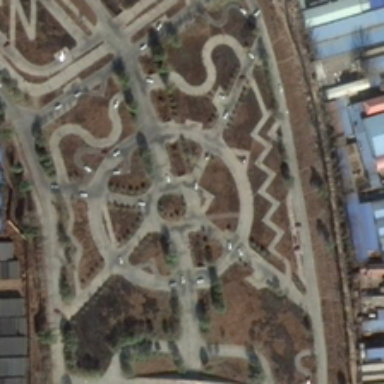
The square surrounded by trees is divided into many parts .